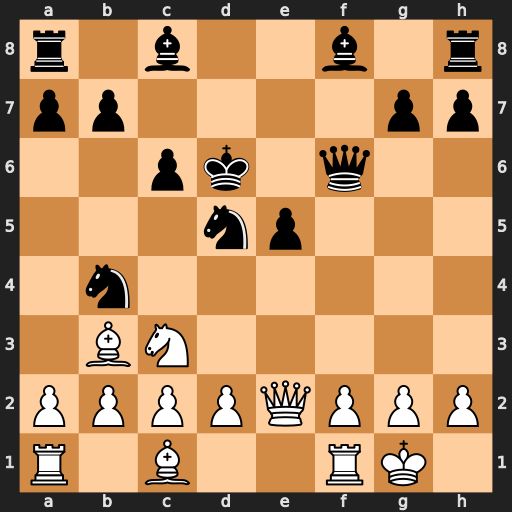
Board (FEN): r1b2b1r/pp4pp/2pk1q2/3np3/1n6/1BN5/PPPPQPPP/R1B2RK1
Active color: w
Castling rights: -
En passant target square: -
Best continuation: Ne4+ Kc7 Nxf6